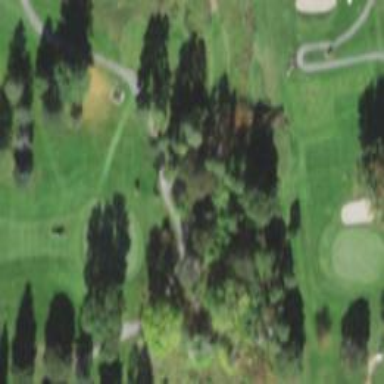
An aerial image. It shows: Path designated for golf carts.